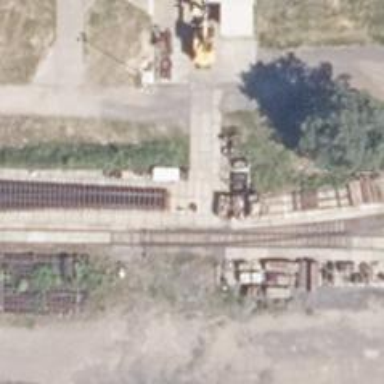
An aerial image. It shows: Railway switch.